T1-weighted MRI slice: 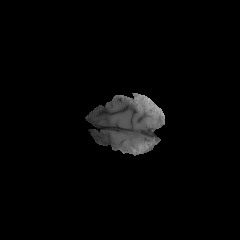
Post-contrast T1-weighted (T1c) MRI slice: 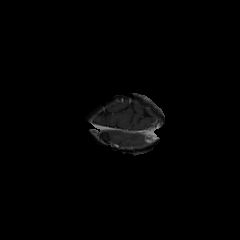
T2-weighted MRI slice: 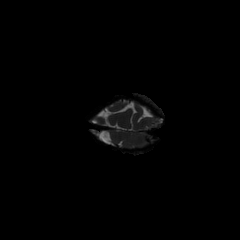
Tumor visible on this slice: no